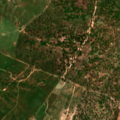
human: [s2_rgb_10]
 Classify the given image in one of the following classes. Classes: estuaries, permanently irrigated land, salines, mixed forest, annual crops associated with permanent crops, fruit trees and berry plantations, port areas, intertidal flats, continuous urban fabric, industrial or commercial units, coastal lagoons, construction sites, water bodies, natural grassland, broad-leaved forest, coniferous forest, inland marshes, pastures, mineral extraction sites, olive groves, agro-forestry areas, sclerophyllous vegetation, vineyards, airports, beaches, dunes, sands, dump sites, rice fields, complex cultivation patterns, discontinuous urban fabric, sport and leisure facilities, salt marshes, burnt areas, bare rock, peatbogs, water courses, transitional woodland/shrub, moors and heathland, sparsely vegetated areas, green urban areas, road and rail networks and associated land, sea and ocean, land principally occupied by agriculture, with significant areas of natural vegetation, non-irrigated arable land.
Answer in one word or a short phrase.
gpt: continuous urban fabric